Question: When I call my view controller, it comes up blank and does not seem to be correctly calling the layout in my NIB. I have at least 5 other classes that respect my NIB layout just fine.
I have a class 'chwFinishedViewController.h'
On my storyboard I have a 'UIViewController' that is assigned this class and given the storyboardID 'complete'. See the below screenshot

Here is 'chwFinishedViewController.m'
'''
#import "chwFinishedViewController.h"
@interface chwFinishedViewController ()
@end
@implementation chwFinishedViewController
- (id)initWithNibName:(NSString *)nibNameOrNil bundle:(NSBundle *)nibBundleOrNil
{
self = [super initWithNibName:nibNameOrNil bundle:nibBundleOrNil];
if (self) {
// Custom initialization
}
return self;
}
- (void)viewDidLoad
{
[super viewDidLoad];
// Do any additional setup after loading the view.
}
- (void)didReceiveMemoryWarning
{
[super didReceiveMemoryWarning];
// Dispose of any resources that can be recreated.
}
@end
'''
Here is how I call the controller. Everything before the controller call execute properly:
'''
if (!error) {
chwFinishedViewController *complete = [[chwFinishedViewController alloc] init];
[self.navigationController pushViewController:complete animated:YES];
}
'''
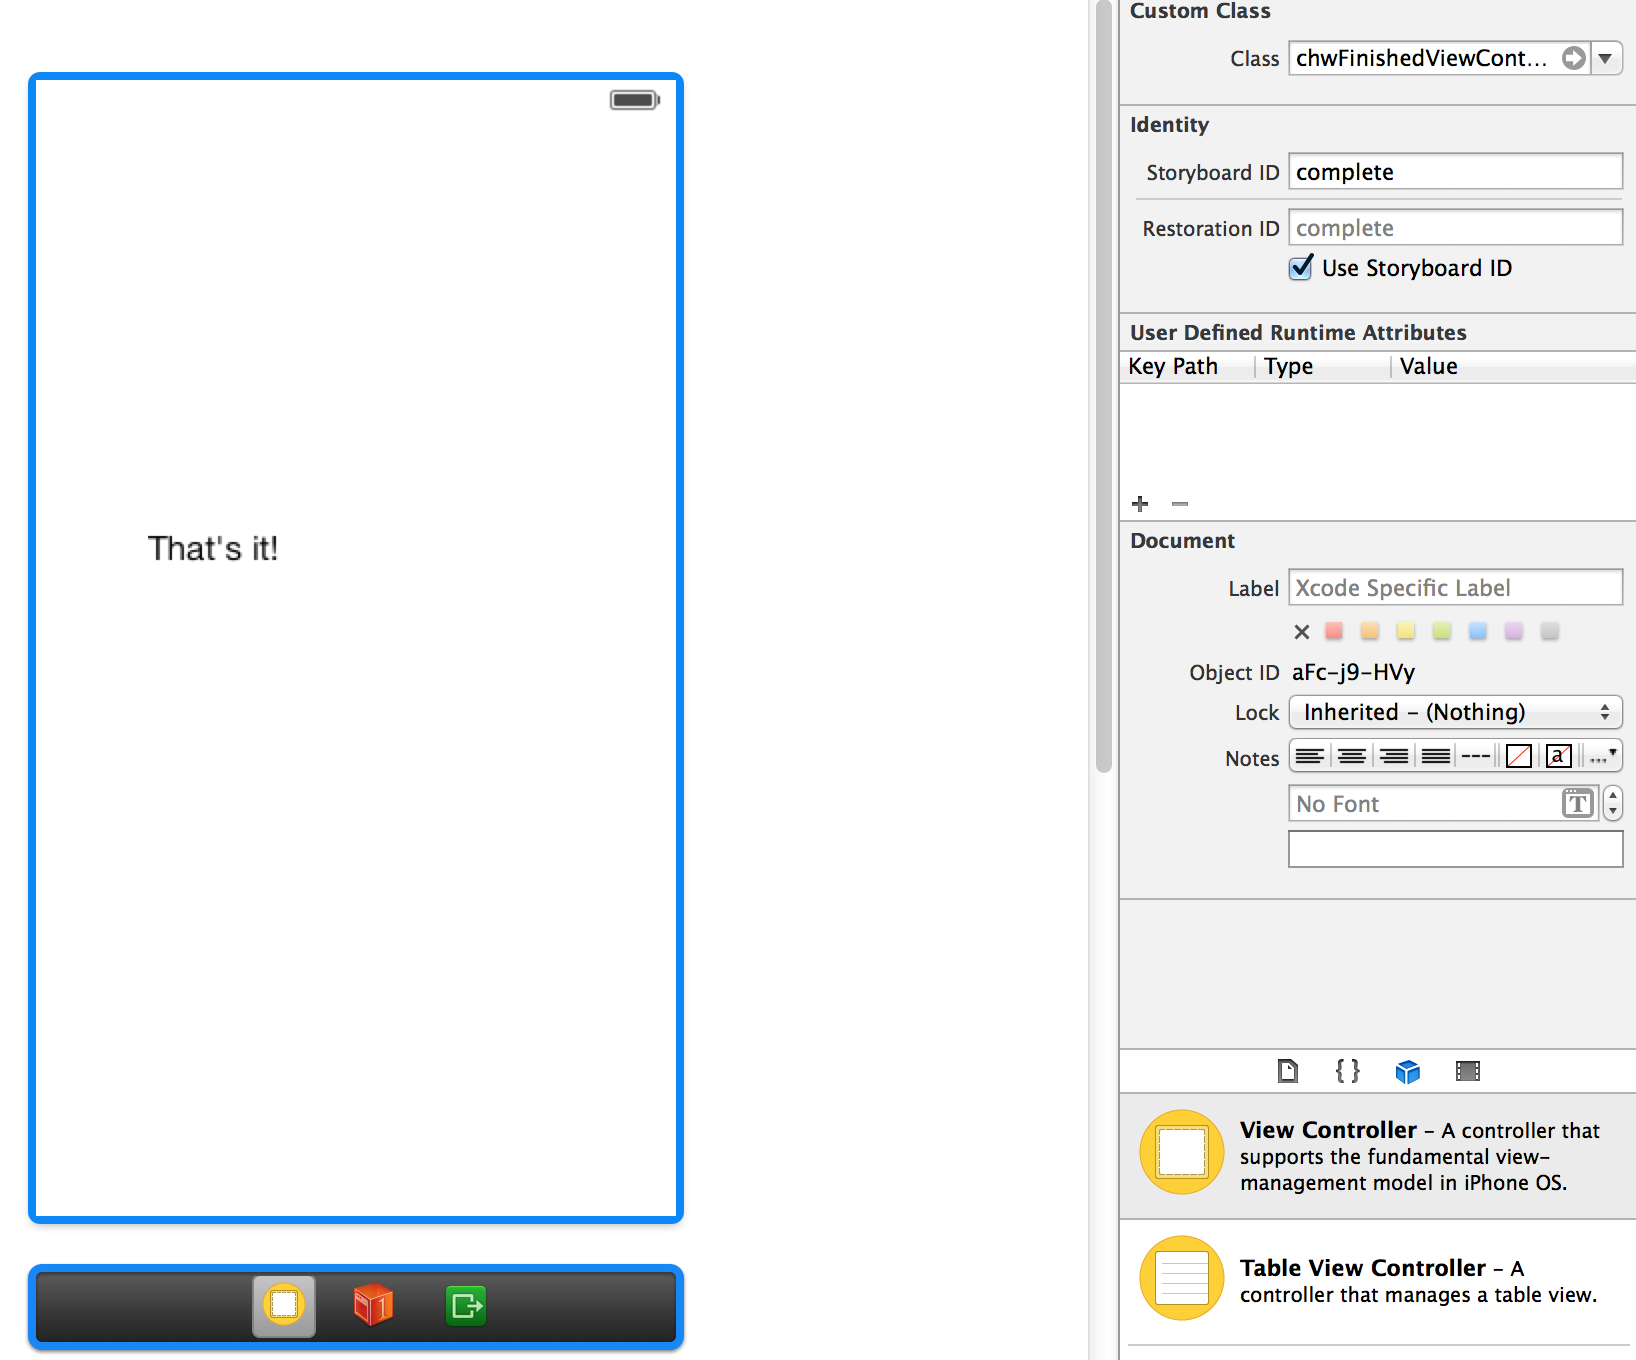
Answer: Try this:
'''
chwFinishedViewController *complete = [[chwFinishedViewController alloc] initWithNibName:@"complete" bundle:nil];
'''
There is no relation between your xib and chwFinishedViewController constructor. You use just 'init' which doesn't make anything. <URL>.
You use storyboard. So try this:
'''
UIStoryboard* storyboard = [UIStoryboard storyboardWithName:@"Storyboard" bundle:nil];
chwFinishedViewController* complete = [storyboard instantiateViewControllerWithIdentifier:@"complete"];
'''